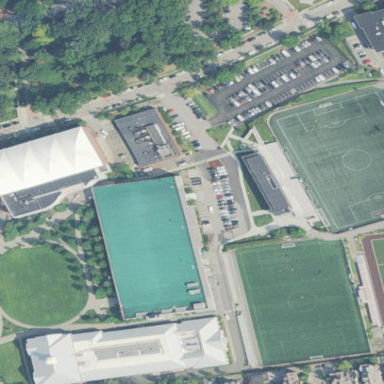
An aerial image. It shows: Sports centre building.